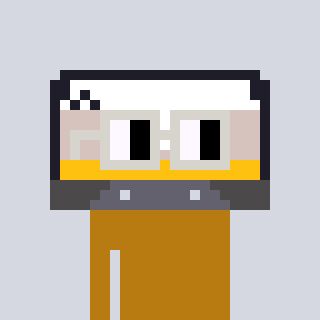
a pixel art character with square light gray glasses, a cassette tape-shaped head and a gold-colored body on a cool background